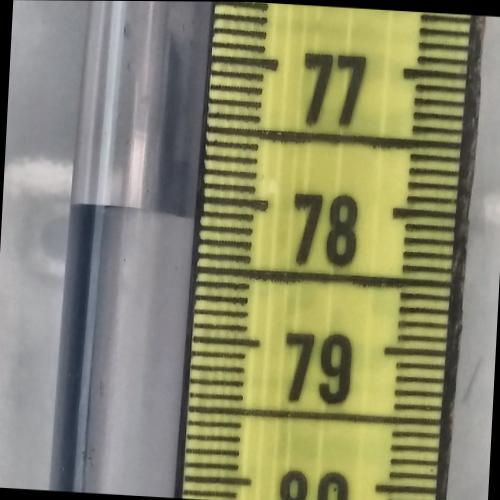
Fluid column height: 78.1 cm